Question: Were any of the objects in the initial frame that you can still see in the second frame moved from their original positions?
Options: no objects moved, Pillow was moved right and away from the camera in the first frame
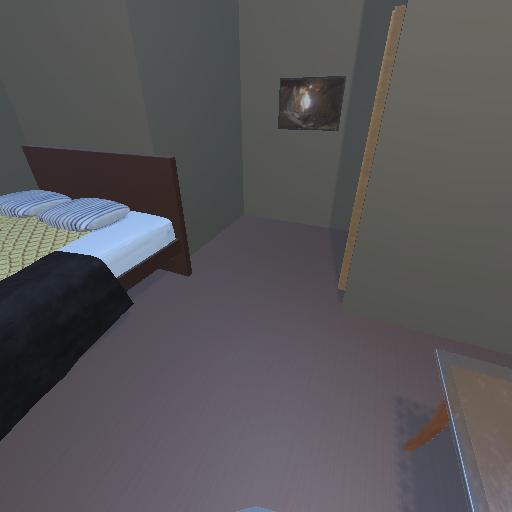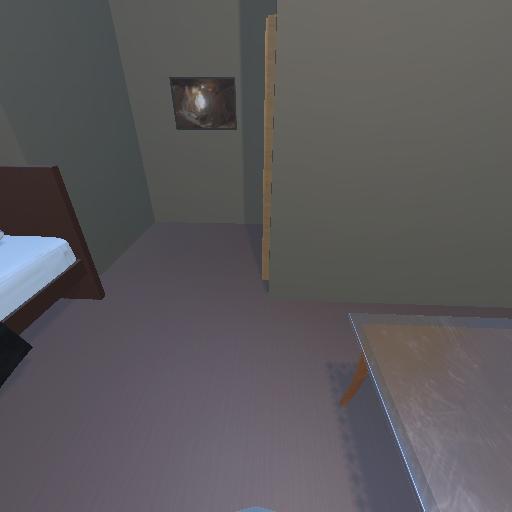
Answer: no objects moved